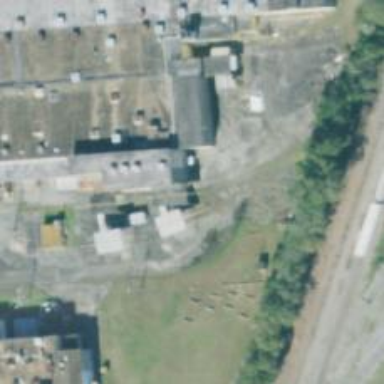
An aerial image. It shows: Unused railway yard.